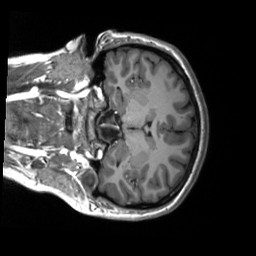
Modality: T1w
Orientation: coronal
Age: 20
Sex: female
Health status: healthy
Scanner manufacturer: siemens
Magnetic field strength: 3 T
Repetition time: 2.53 s
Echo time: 0.00219 s